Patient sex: M
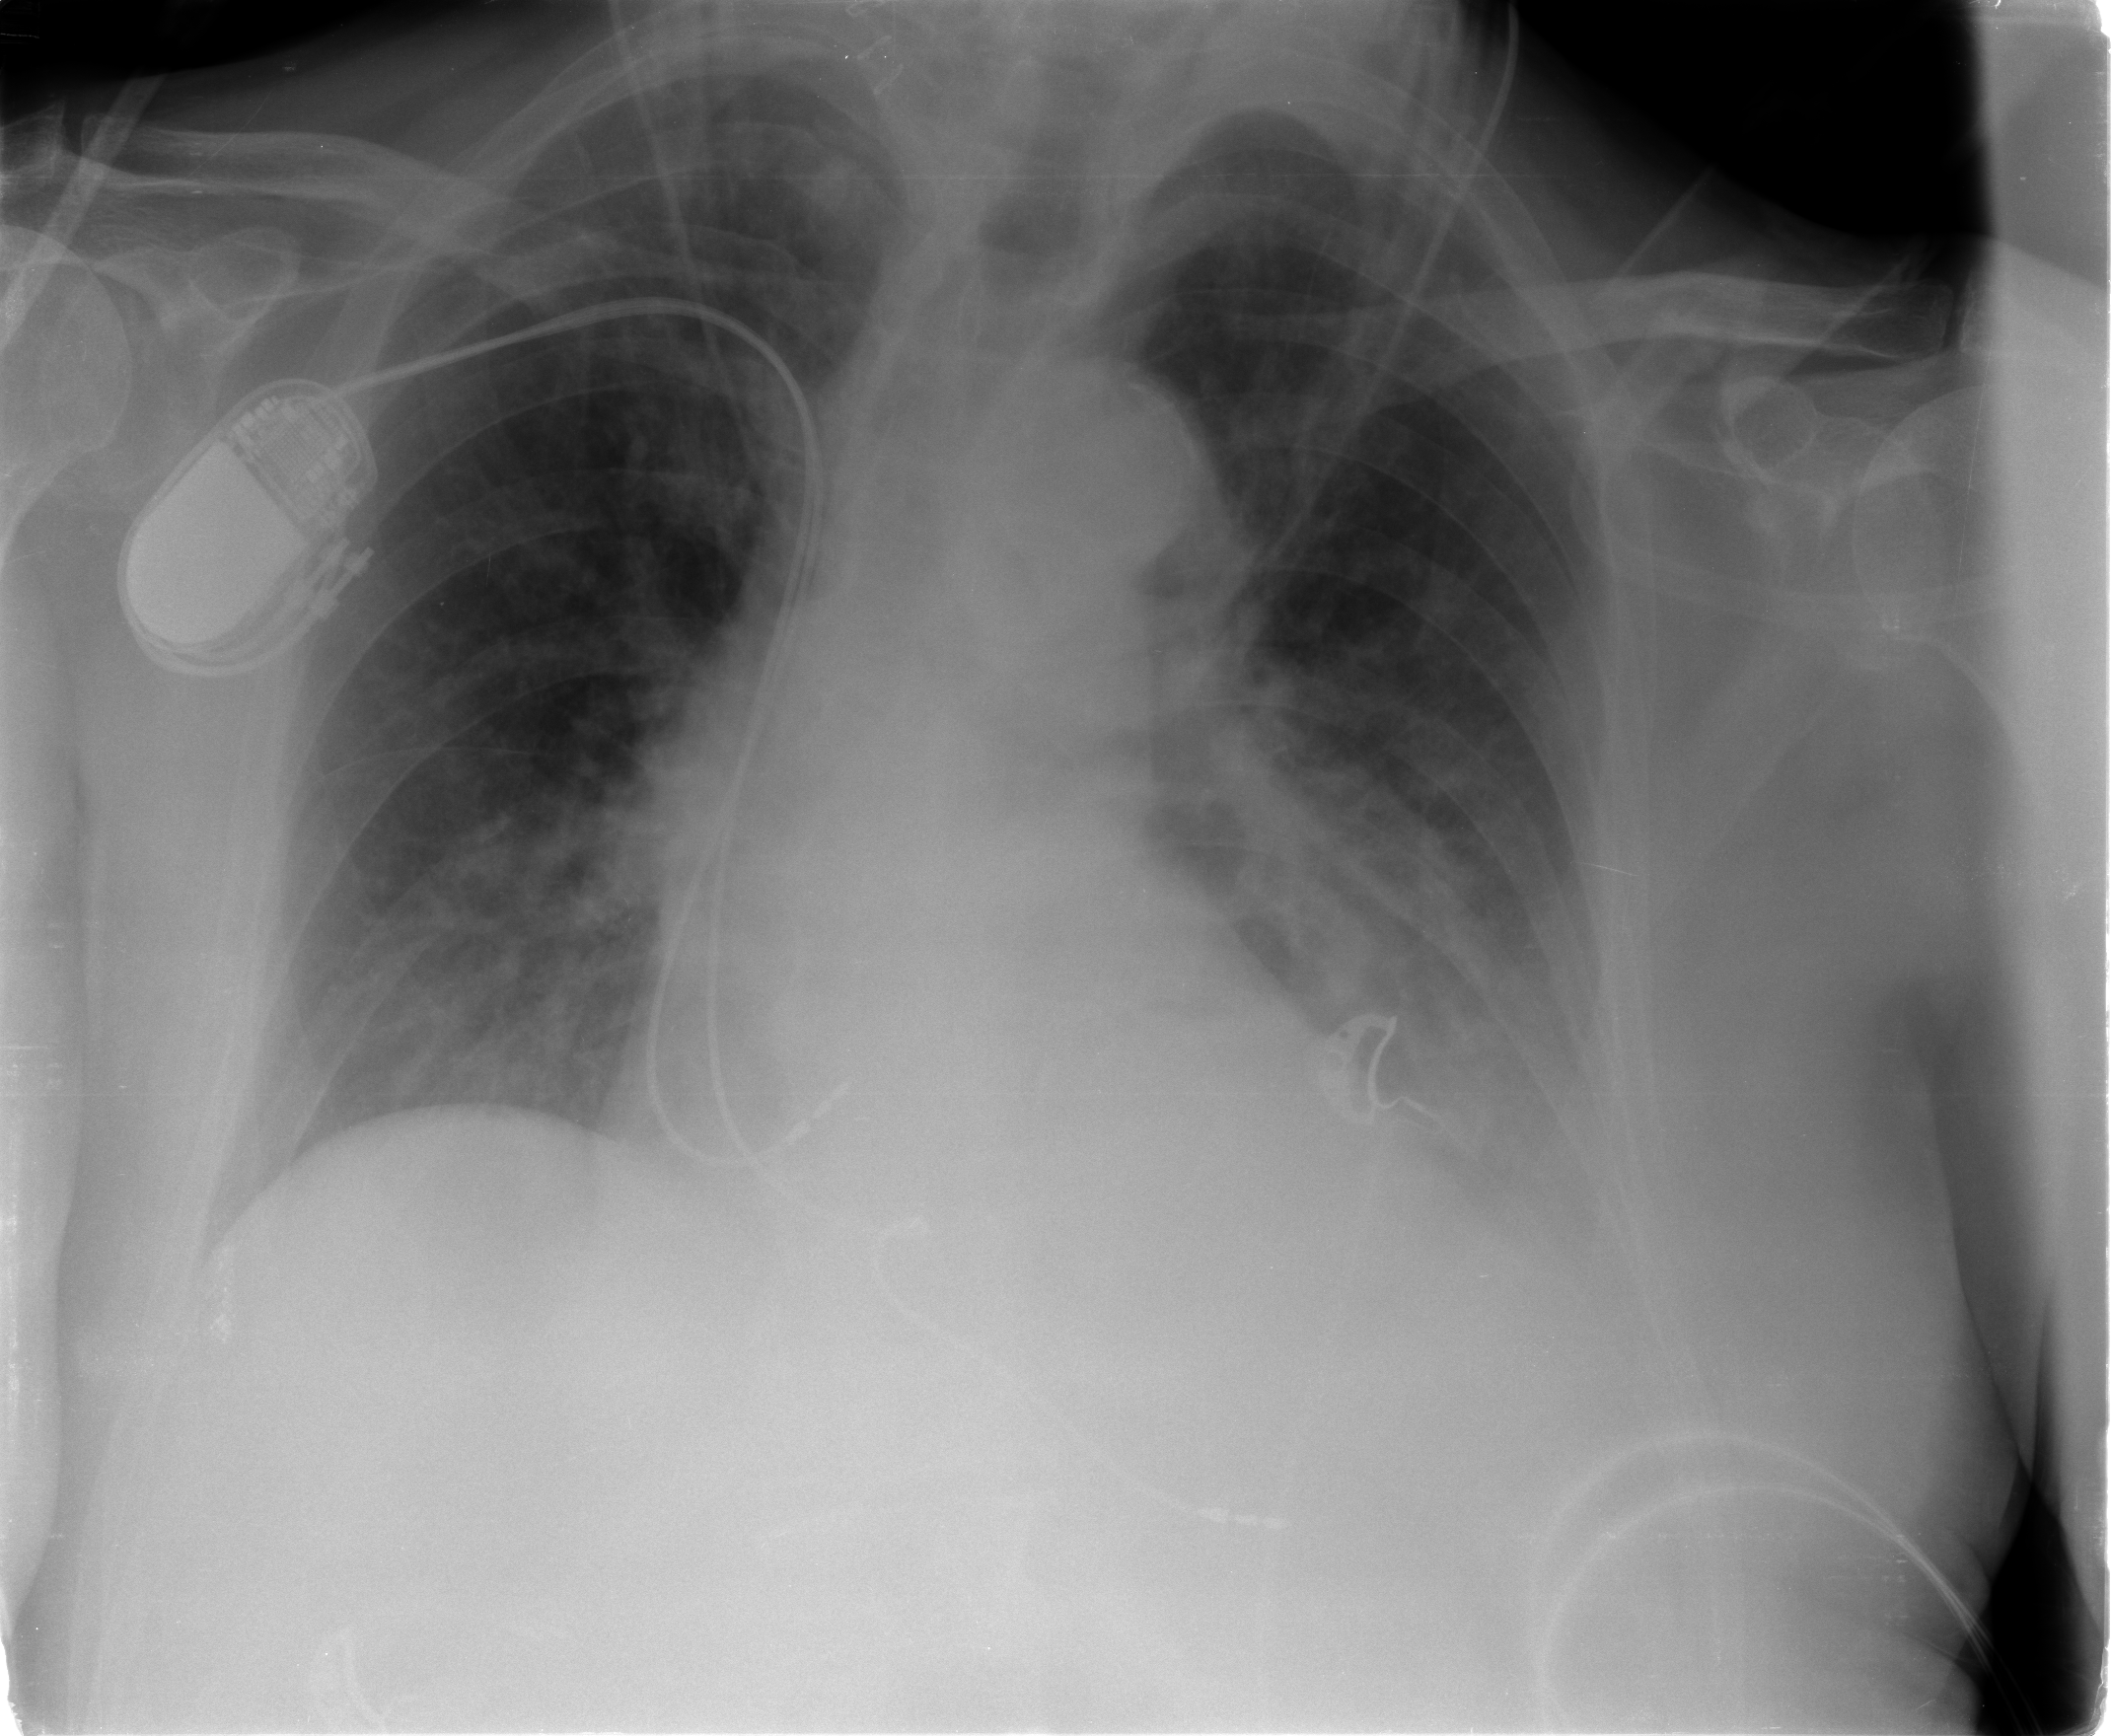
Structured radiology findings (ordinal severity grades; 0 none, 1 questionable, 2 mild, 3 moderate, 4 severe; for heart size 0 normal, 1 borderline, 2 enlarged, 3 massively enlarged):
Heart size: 2
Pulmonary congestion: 2
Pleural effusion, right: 0
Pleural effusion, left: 2
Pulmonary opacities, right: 0
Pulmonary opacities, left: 2
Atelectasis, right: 2
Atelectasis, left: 2